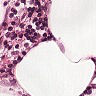
Metastatic tissue present: no